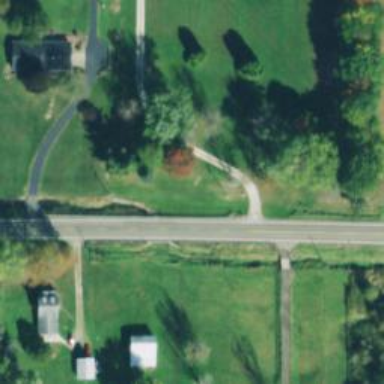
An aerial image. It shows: Driveway bridge on service road.